Interaction volume radius: 5 \u00c5
Interaction volume height: 10 \u00c5
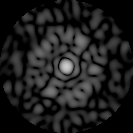
Disorder parameter: 0.881